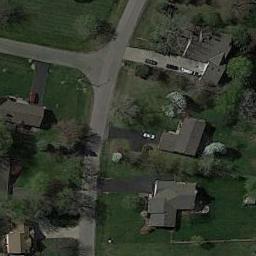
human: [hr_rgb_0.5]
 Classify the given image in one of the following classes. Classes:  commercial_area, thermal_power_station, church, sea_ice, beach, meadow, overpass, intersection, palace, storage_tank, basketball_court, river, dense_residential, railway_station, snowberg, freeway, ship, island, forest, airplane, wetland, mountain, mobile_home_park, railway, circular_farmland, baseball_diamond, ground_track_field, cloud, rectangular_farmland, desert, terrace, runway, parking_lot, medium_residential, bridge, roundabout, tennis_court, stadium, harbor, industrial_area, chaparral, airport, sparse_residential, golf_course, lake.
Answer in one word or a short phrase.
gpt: medium_residential